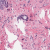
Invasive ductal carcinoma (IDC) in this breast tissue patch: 0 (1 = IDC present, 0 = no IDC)